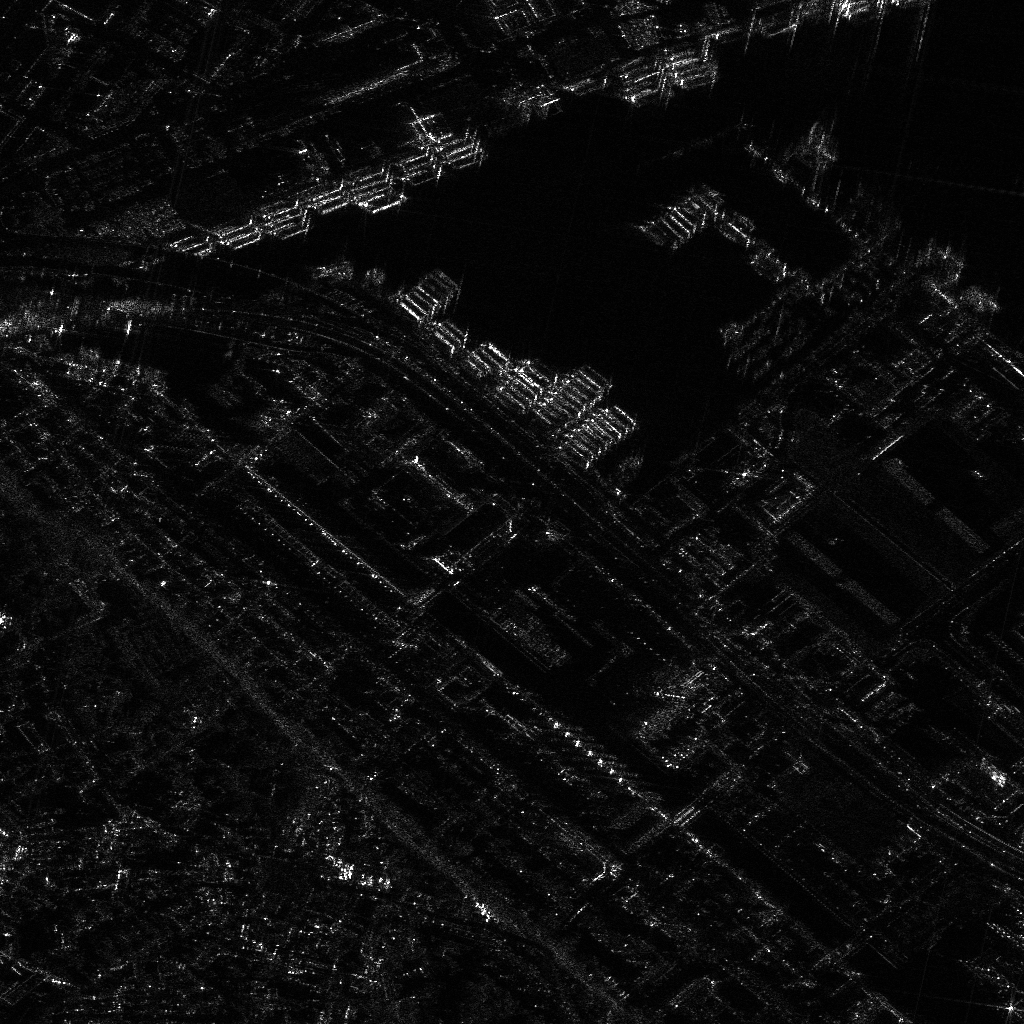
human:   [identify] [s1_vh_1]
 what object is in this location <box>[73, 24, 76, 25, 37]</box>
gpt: <ref>1 small container at the top right</ref>